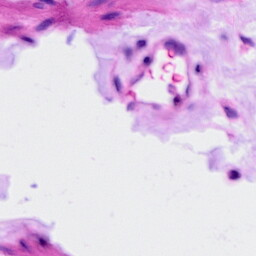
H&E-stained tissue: Ovarian